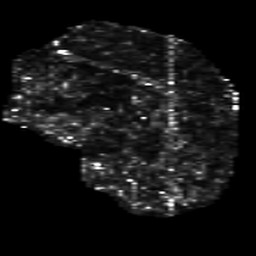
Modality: FA
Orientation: sagittal
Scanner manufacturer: siemens
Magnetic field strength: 7 T
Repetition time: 7.5 s
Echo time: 0.11 s